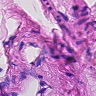
Metastatic tissue present: no